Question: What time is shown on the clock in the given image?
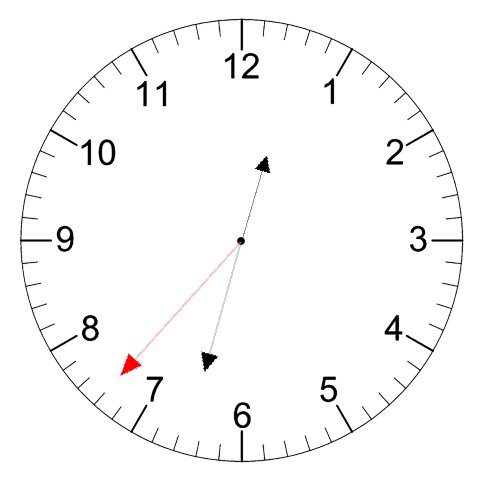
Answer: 12:32:37